Question: When working in maven module, what's the difference between doing in intellij build -> Make Project and Maven Projects -> Root pom -> Compile phase.
Does intellij calls maven?
Does both of them compile the sources to the same place?
Do they both copy resources files?
Why do we need both options?
Does intellij download the dependencies automatically and we can just call project make, without using maven compile?

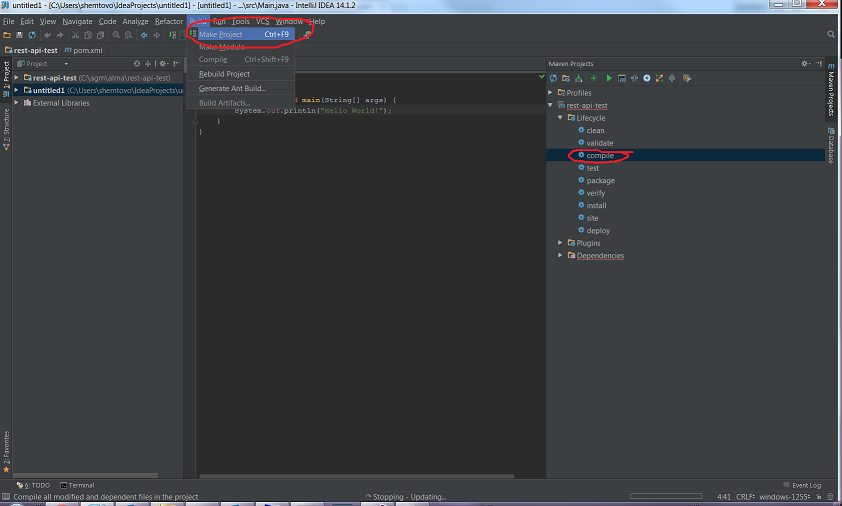
Answer: They are actually quite similar in terms of the task they perform which is to compile the source and test paths of the project with javax.tools.JavaCompiler by default.
No it doesn't by default. Remember that this is just IntelliJ's built in Java compiler and some Java projects don't use maven.
Yes, they use the same source files to compile if that's what you are asking here.
Yes they both copy the resource files to different locations though.
We don't need both options. Maven compile command checks the source code against any syntactical errors which effectively covers the work done by IntelliJ's make option.
Intellij's compiler can be considered as syntax compiler which is why you need maven to handle your project's dependencies.